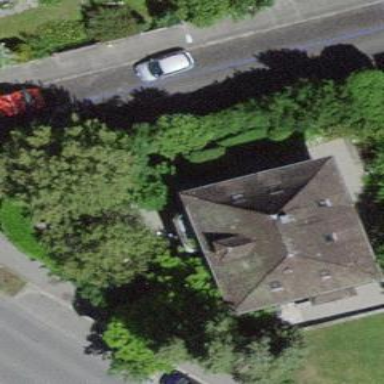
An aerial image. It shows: Detached building with hipped roof made of roof tiles.